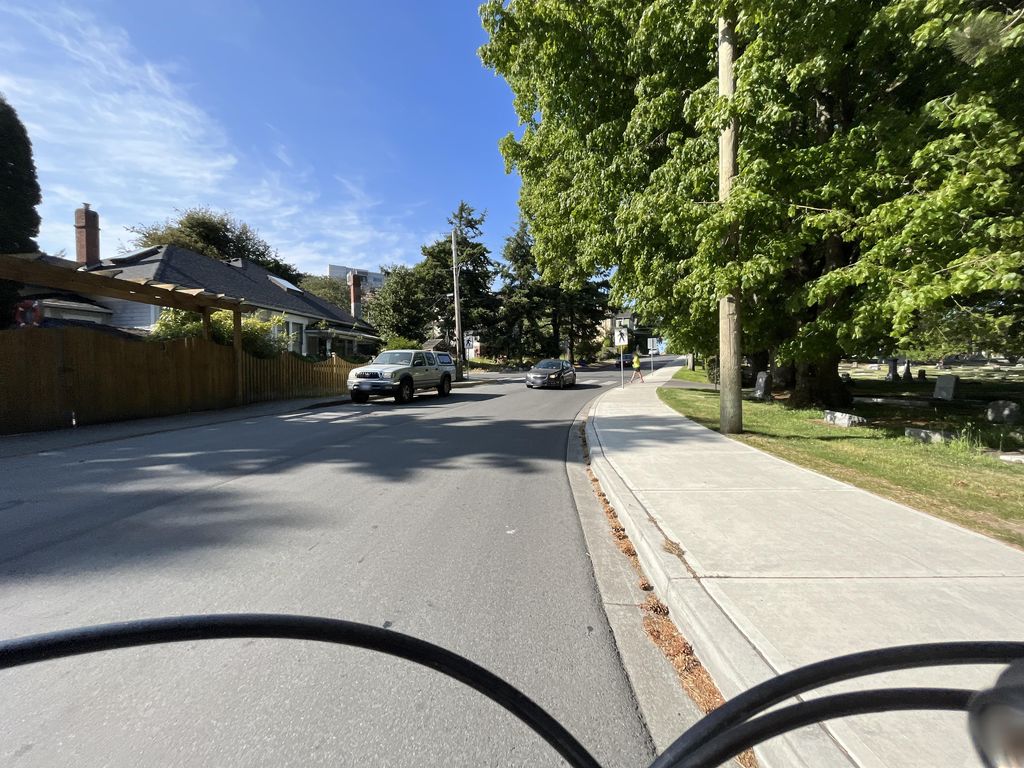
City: victoria